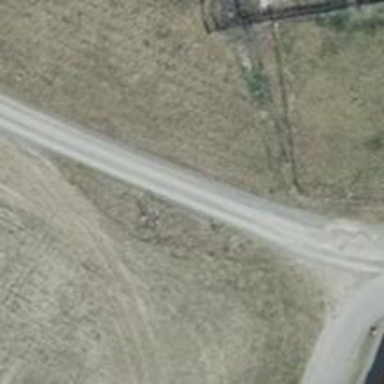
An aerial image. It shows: Service road with gravel surface.